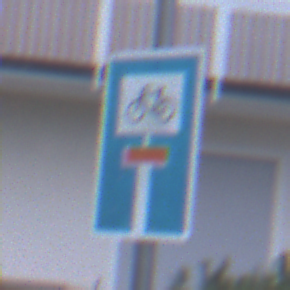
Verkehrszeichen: SackgasseRadverkehrDurchlaessig
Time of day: SunriseSunset
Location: Outdoor (Urban)
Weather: PartlyCloudy
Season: NotSpecified
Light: Natural